Question: I'm trying to do the equivalent of with the new Photo framework.
To save the image, I only do this:
'''
func imagePickerController(picker: UIImagePickerController, didFinishPickingMediaWithInfo info: [NSObject : AnyObject]) {
let image = info[UIImagePickerControllerOriginalImage] as UIImage
PHPhotoLibrary.sharedPhotoLibrary().performChanges({ () -> Void in
let changeRequest = PHAssetChangeRequest.creationRequestForAssetFromImage(image)
}, completionHandler: { (success, error) -> Void in
//
})
}
'''
Of course, there's no magic and since I don't do anything of
'''
info[UIImagePickerControllerMediaMetadata]
'''
, the above code doesn't save any metadata to the "Camera Roll", as you can see using the screenshot of the Preview.app when I connect my iPhone to my Mac.

You get that view by opening Preview.app, selecting File > Import from "you device name"; then you can browse your pictures and see that data such as focal length, while .
Now the documentation for creationRequestForAssetFromImage says:
> To set metadata properties of the newly created asset, use the
corresponding properties of the change request (listed in Modifying
Assets).
Which links to "+changeRequestForAsset:" and 4 properties (creationDate, location, favorite, hidden), that's a little light. What about the other properties one might want to save (like aperture, focal length, shutter speed, ...)?
How are you supposed to save your meta data along the image with the Photo framework?
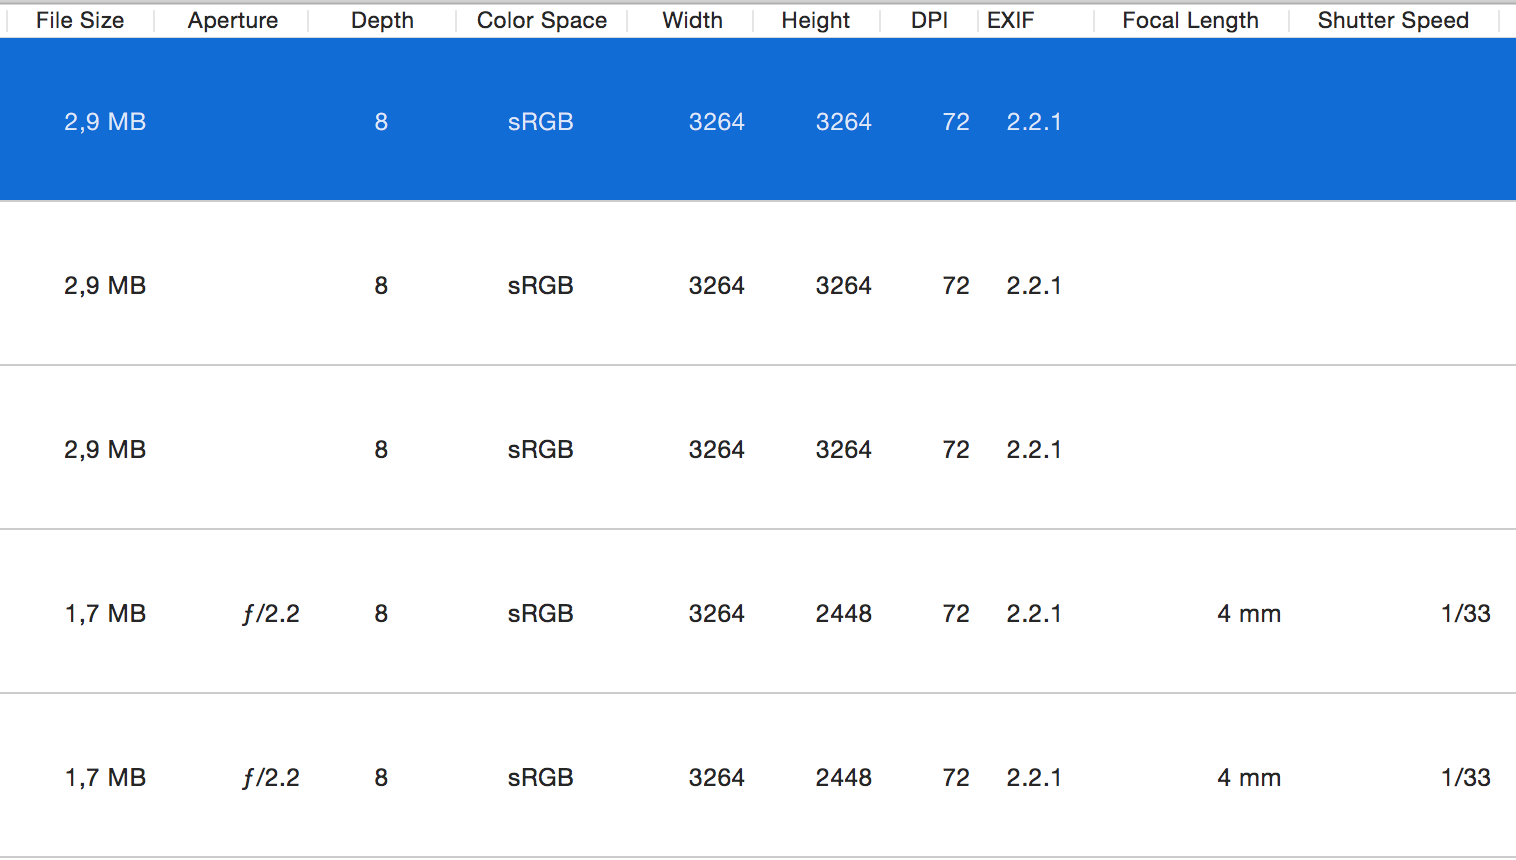
Answer: Here's what I ended up doing:
'''
extension UIImage {
/**
Gets the metadata from the photo album
:param: info The picker dictionary
:param: completionHandler A block to call when the metadata is available
*/
class func requestMetadata(info: [NSObject : AnyObject], completionHandler: ([NSObject : AnyObject]) -> Void) {
let assetUrl = info[UIImagePickerControllerReferenceURL] as! NSURL
let result = PHAsset.fetchAssetsWithALAssetURLs([assetUrl], options: nil)
if let asset = result.firstObject as? PHAsset {
let editOptions = PHContentEditingInputRequestOptions()
editOptions.networkAccessAllowed = true
asset.requestContentEditingInputWithOptions(editOptions, completionHandler: { (contentEditingInput, _) -> Void in
let url = contentEditingInput.fullSizeImageURL
let orientation = contentEditingInput.fullSizeImageOrientation
var inputImage = CoreImage.CIImage(contentsOfURL: url)
completionHandler(inputImage.properties())
})
} else {
completionHandler([:])
}
}
}
'''